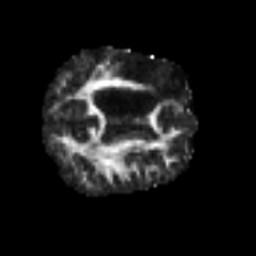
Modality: FA
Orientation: axial
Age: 50
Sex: male
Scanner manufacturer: siemens
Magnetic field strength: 3 T
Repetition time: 6.1 s
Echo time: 0.101 s